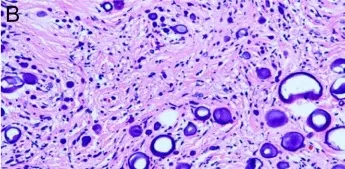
(B) Psammoma bodies.
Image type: pathology (h&e)